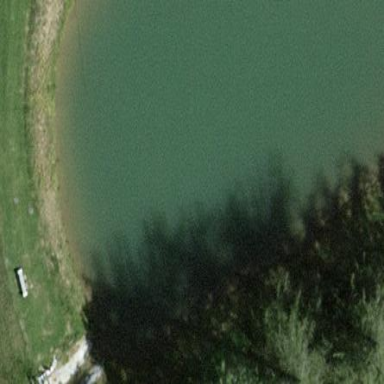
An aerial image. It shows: Serene pond surrounded by nature.